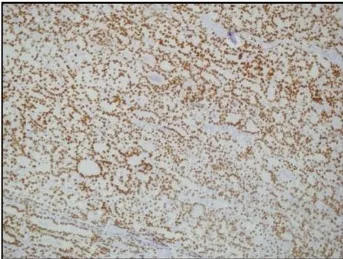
Skin metastasis. (B) Immunohistochemical staining of TTF-1, magnification 20 x 1.
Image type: pathology (immunostaining)